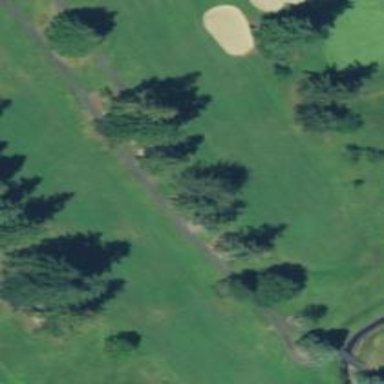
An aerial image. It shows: Service road used as golf cart path.